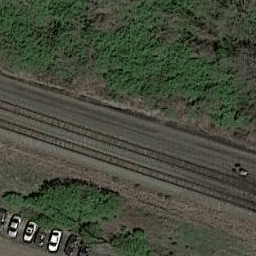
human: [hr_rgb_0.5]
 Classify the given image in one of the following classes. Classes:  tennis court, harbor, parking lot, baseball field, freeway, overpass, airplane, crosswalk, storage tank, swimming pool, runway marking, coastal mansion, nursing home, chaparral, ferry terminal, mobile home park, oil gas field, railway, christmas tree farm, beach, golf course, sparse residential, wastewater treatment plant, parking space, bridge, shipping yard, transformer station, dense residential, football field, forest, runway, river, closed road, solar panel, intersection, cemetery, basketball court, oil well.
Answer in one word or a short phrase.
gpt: railway